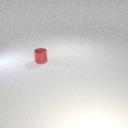
small red metal cylinder